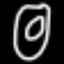
Label: donut